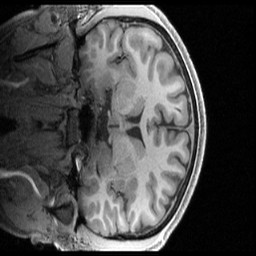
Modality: T1w
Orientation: coronal
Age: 22
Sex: male
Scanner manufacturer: siemens
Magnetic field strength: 3 T
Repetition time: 2.4 s
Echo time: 0.00231 s